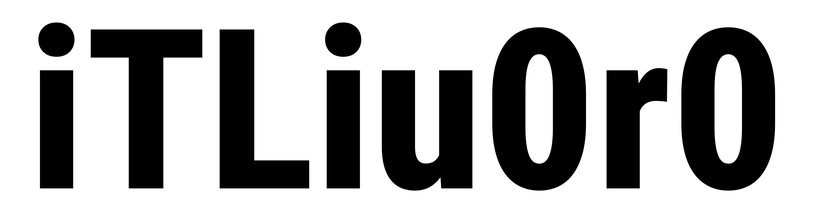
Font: Roboto_Condensed_ExtraBold